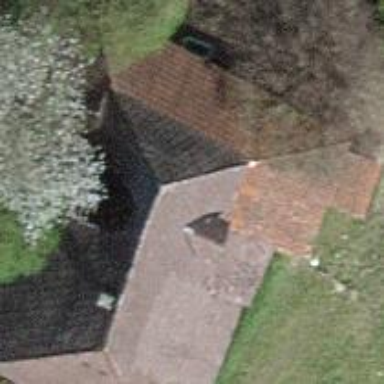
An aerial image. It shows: Farm building.